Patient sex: M
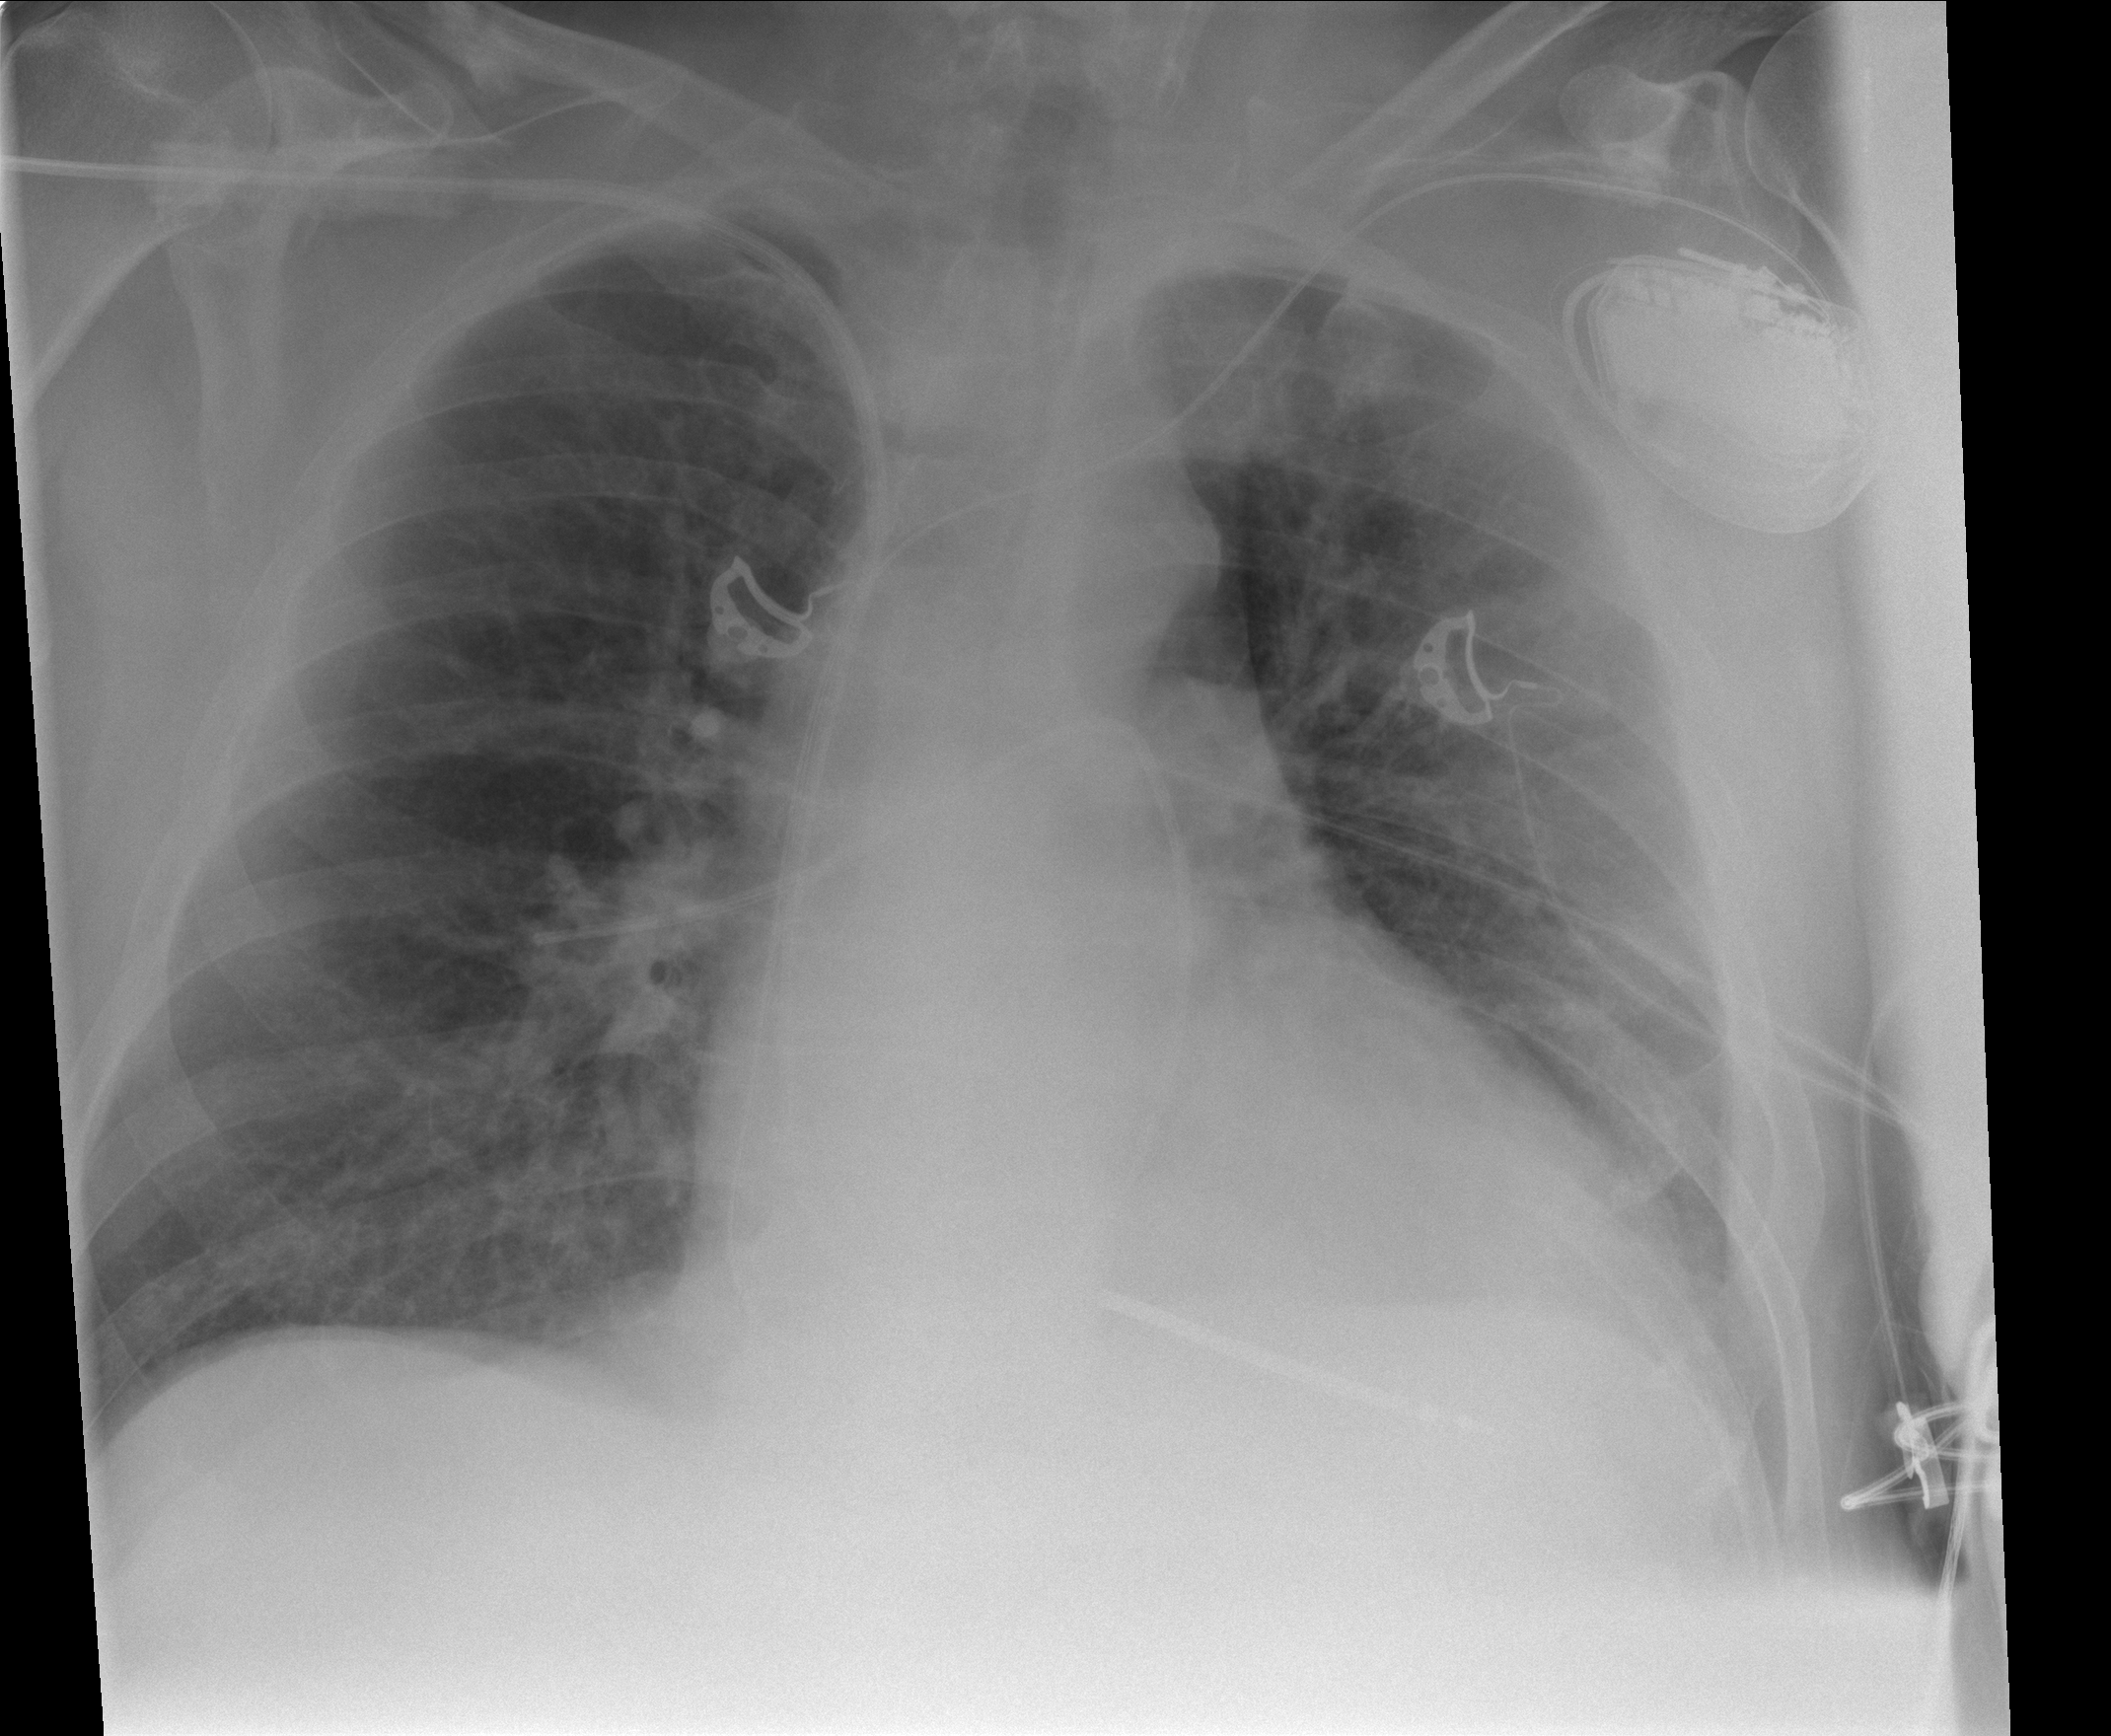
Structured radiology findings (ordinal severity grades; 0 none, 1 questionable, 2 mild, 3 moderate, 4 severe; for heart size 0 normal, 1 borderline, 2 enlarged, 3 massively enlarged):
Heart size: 2
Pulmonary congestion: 2
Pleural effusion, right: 0
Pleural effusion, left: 0
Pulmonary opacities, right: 0
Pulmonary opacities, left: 0
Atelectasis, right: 0
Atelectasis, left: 0